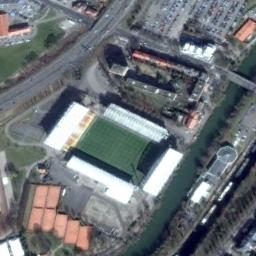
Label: stadium